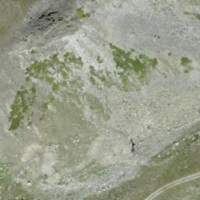
EUNIS habitat code: 31
Species observed at this site:
Podisma pedestris